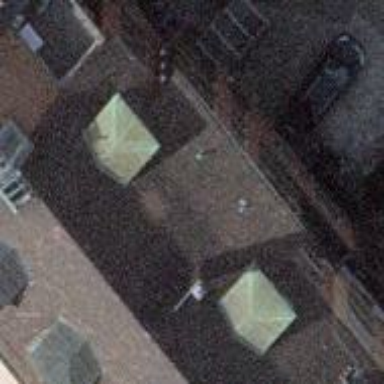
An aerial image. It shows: Building with mansard roof made of maroon roof tiles.